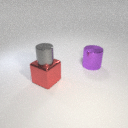
large red metal cube below small gray metal cylinder